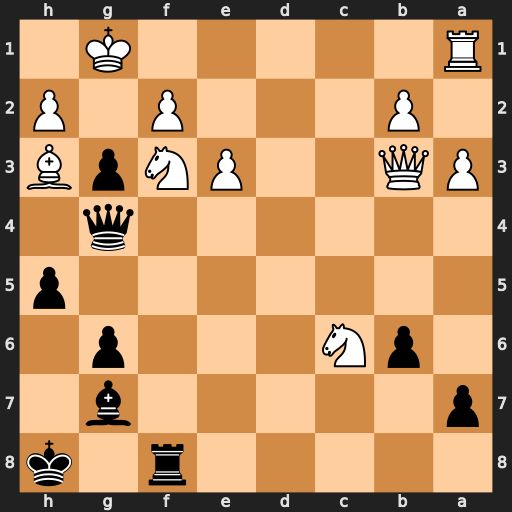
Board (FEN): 5r1k/p5b1/1pN3p1/7p/6q1/PQ2PNpB/1P3P1P/R5K1
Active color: b
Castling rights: -
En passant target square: -
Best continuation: gxf2+ Kh1 Qxh3